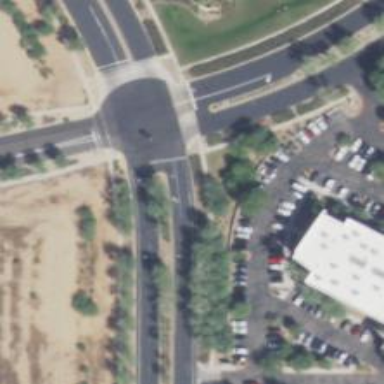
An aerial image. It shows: Solid stop line on the road marking.